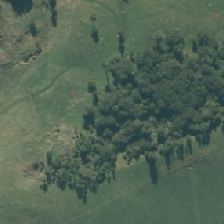
Land cover: indigenous_forest